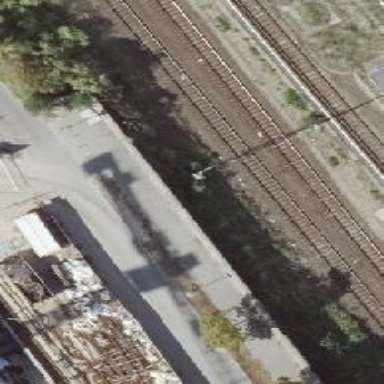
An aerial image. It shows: Railway signal.